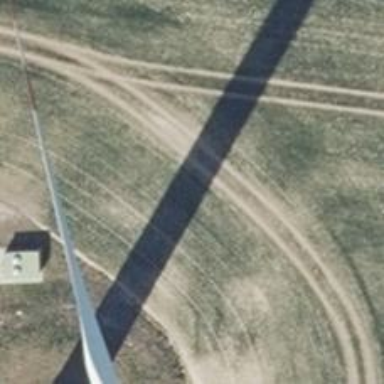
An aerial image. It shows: Wind generator powered by horizontal axis wind turbine.